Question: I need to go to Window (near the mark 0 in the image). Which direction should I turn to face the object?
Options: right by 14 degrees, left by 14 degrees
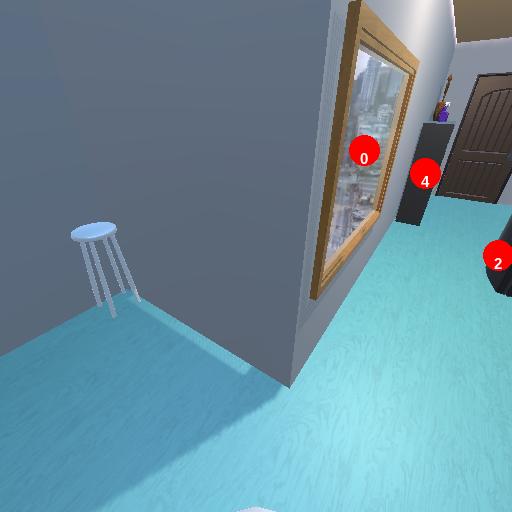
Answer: right by 14 degrees